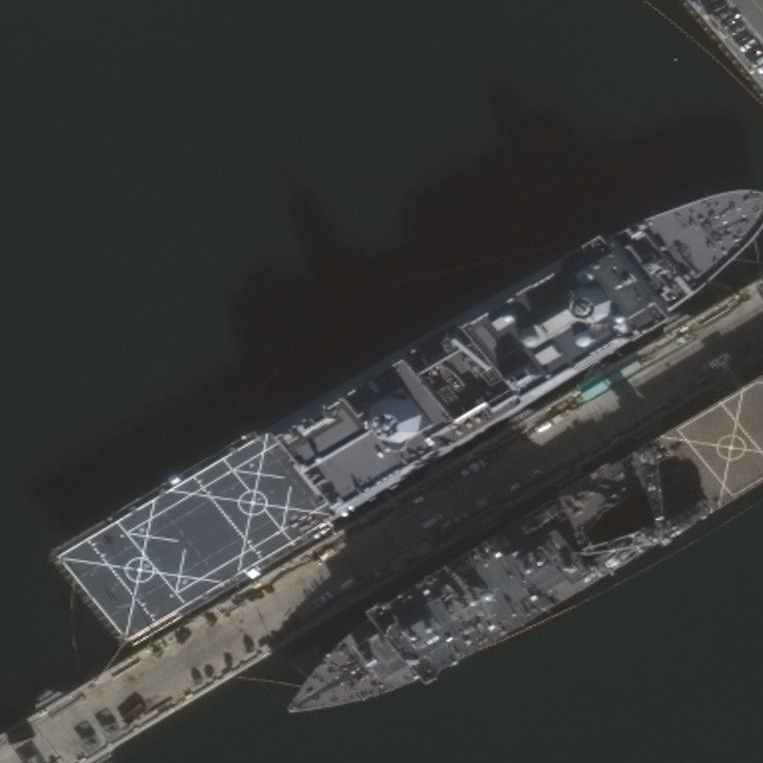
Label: combat